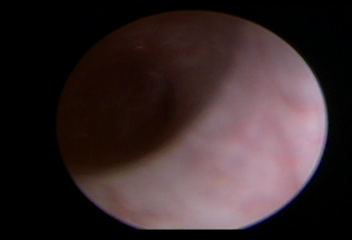
Modality: WLC
Class: Normal mucosa
Bladder cancer association: No